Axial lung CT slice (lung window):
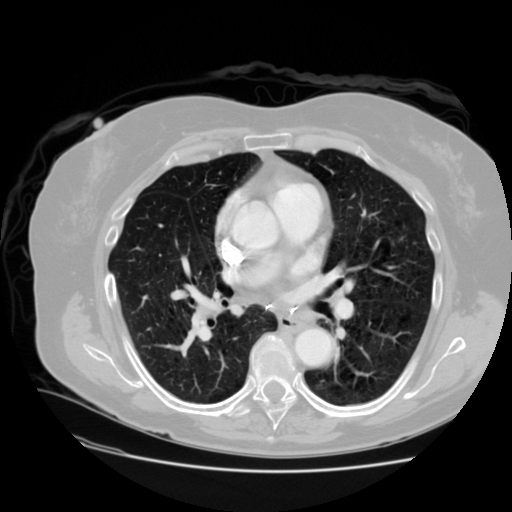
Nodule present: no